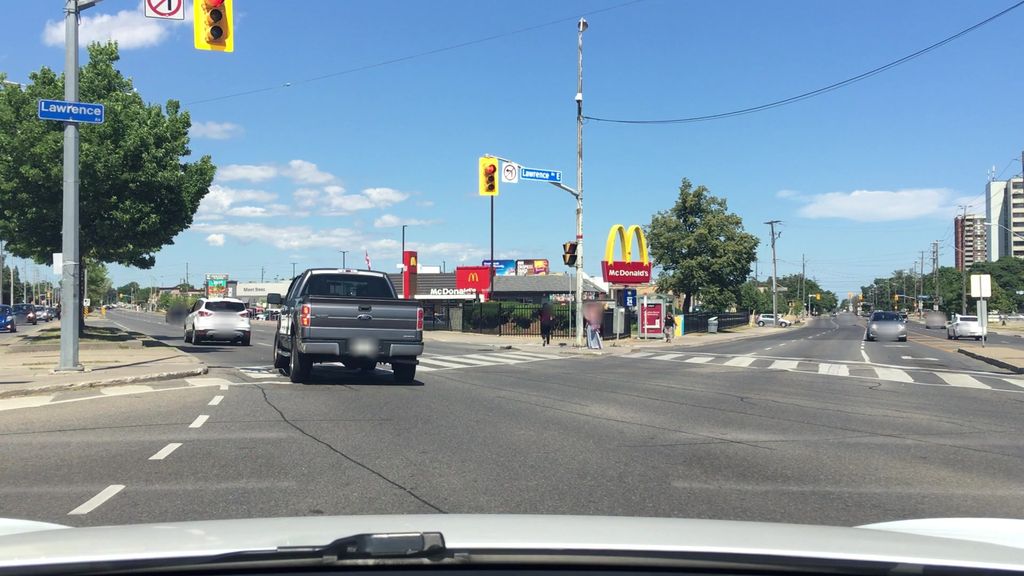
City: toronto